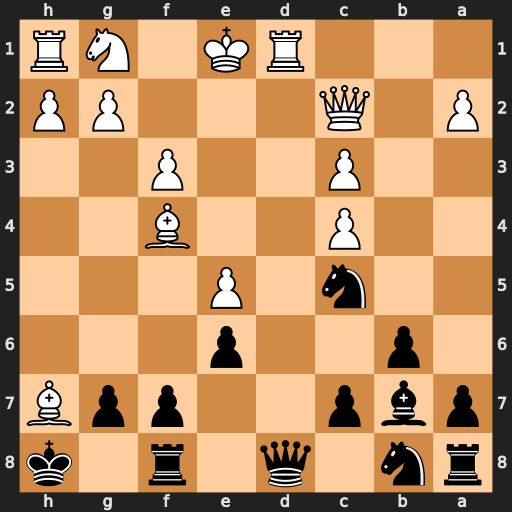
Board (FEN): rn1q1r1k/pbp2ppB/1p2p3/2n1P3/2P2B2/2P2P2/P1Q3PP/3RK1NR
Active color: b
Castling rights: K
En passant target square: -
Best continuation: Qh4+ Bg3 Qxh7